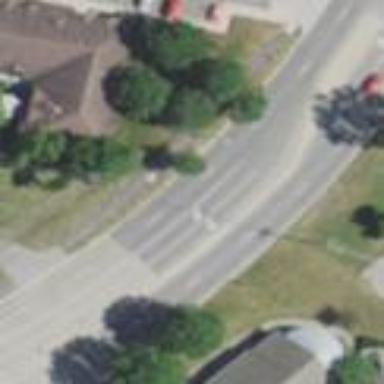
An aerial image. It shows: Concrete traffic island.